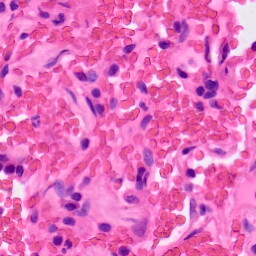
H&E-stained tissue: Lung